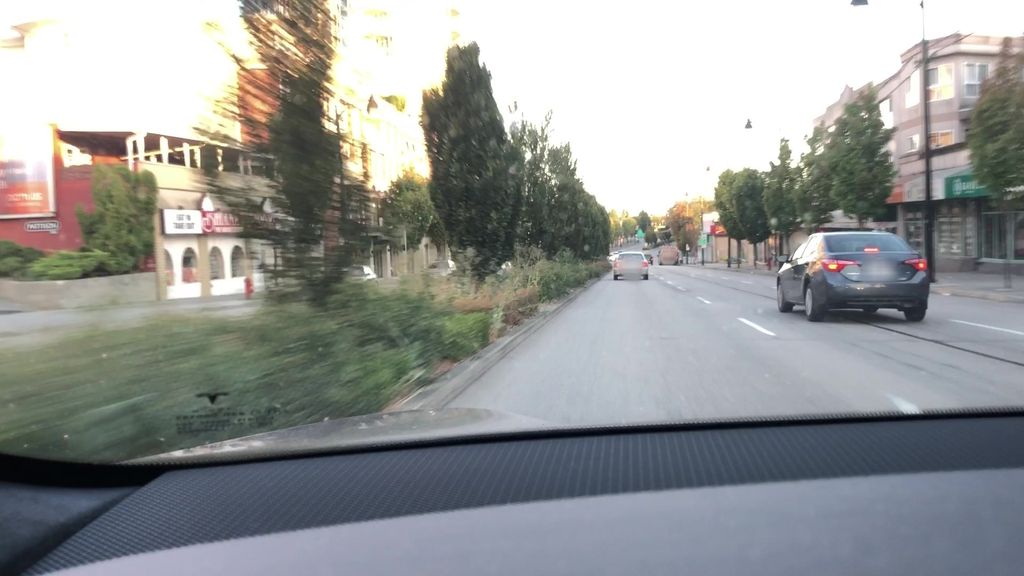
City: vancouver